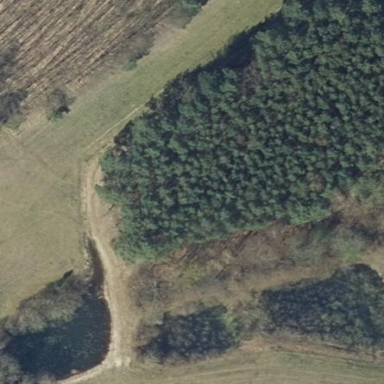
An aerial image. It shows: Forest area.